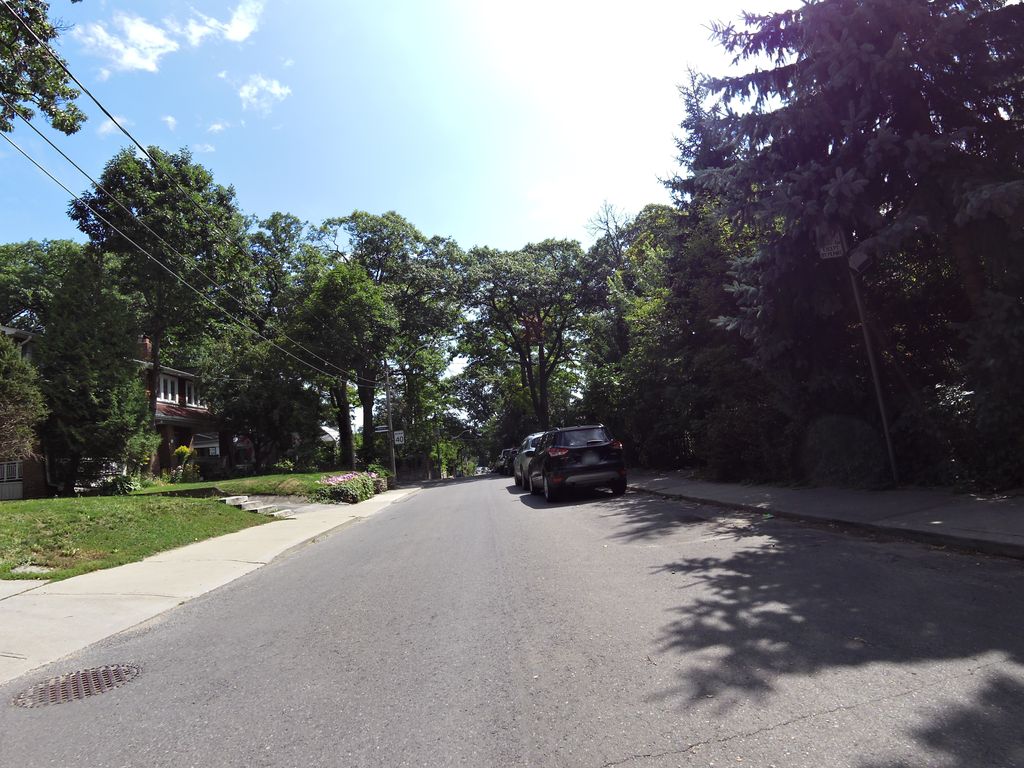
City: toronto